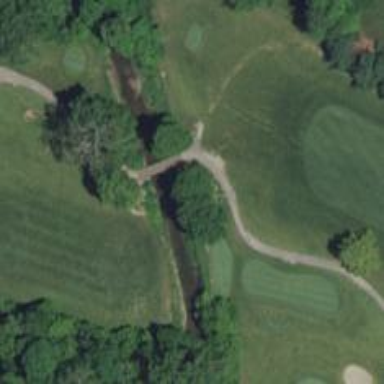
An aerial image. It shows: Service road with bridge used as golf cart path.